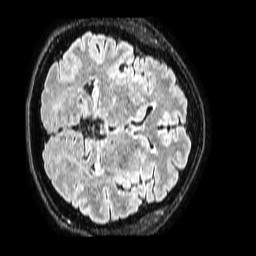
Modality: FLAIR
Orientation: axial
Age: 54
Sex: male
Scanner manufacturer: philips
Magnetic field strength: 1.5 T
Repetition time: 4.8 s
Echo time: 0.3 s